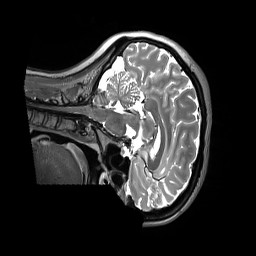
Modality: T2w
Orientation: sagittal
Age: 32
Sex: female
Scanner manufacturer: siemens
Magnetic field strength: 3 T
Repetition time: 3.39 s
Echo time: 0.389 s